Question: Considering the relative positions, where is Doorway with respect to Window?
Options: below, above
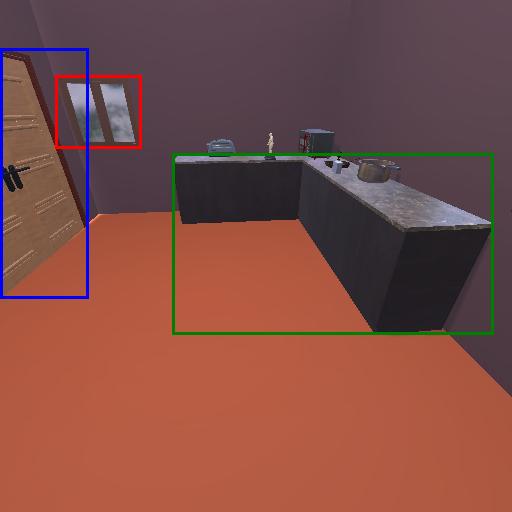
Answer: below